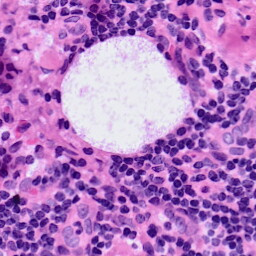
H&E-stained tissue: LymphNode